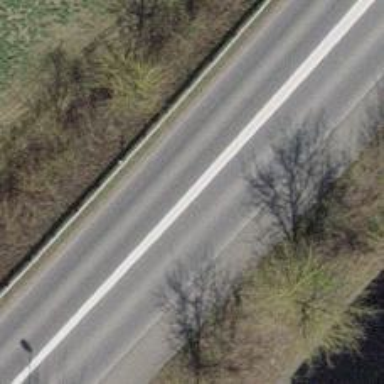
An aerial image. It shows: Tertiary road.